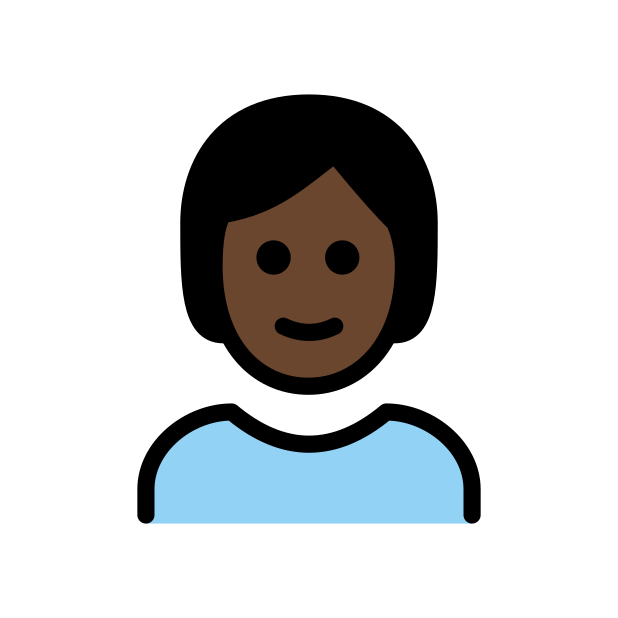
person: dark skin tone